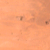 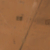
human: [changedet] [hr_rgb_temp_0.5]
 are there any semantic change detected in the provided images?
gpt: A street appeared in the desert.